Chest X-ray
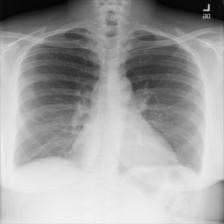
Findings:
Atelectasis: negative
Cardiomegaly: negative
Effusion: negative
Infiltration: negative
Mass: negative
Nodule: negative
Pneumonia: negative
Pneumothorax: negative
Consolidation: negative
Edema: negative
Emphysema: negative
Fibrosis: negative
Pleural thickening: negative
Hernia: negative